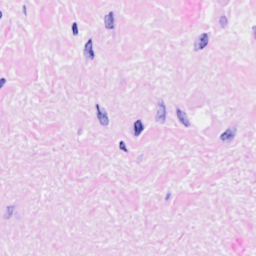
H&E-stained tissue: Breast